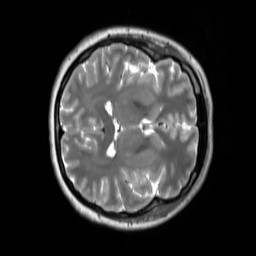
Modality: T2w
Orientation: axial
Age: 26
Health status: ill
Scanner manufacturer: siemens
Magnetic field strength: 3 T
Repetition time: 2.8 s
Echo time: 0.326 s